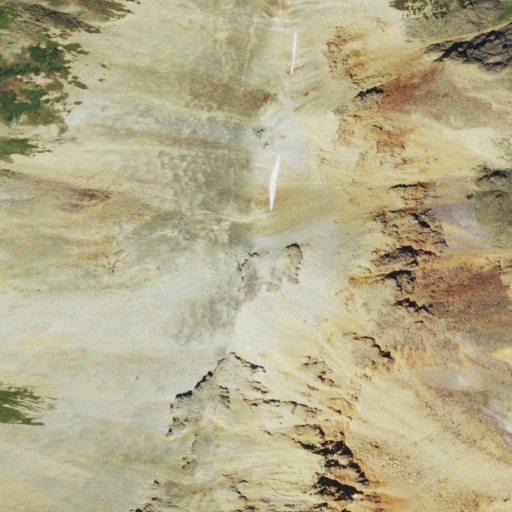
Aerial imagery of mountain in Colorado named Ohio Peak containing barren land, grassland, and evergreen forest